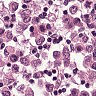
Metastatic tissue present: yes